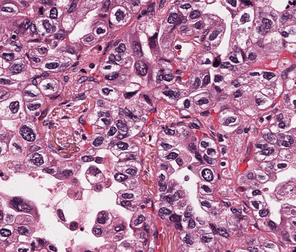
Tumor epithelial tissue: yes
Tumor-associated stroma tissue: no
Normal tissue: no